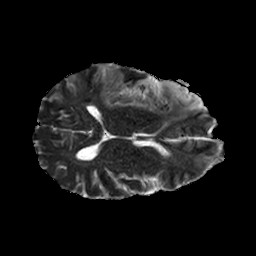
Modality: ADC
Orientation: axial
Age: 53
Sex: male
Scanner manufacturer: philips
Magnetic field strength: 1.5 T
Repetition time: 3.507 s
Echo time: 0.07039 s